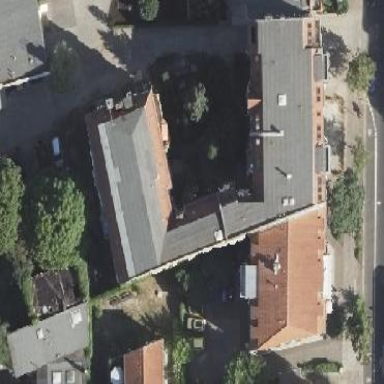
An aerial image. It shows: Building consisting of apartments with double saltbox roof shape.